Field crop: maize
Growth stage: 2
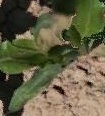
Species: maize